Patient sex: M
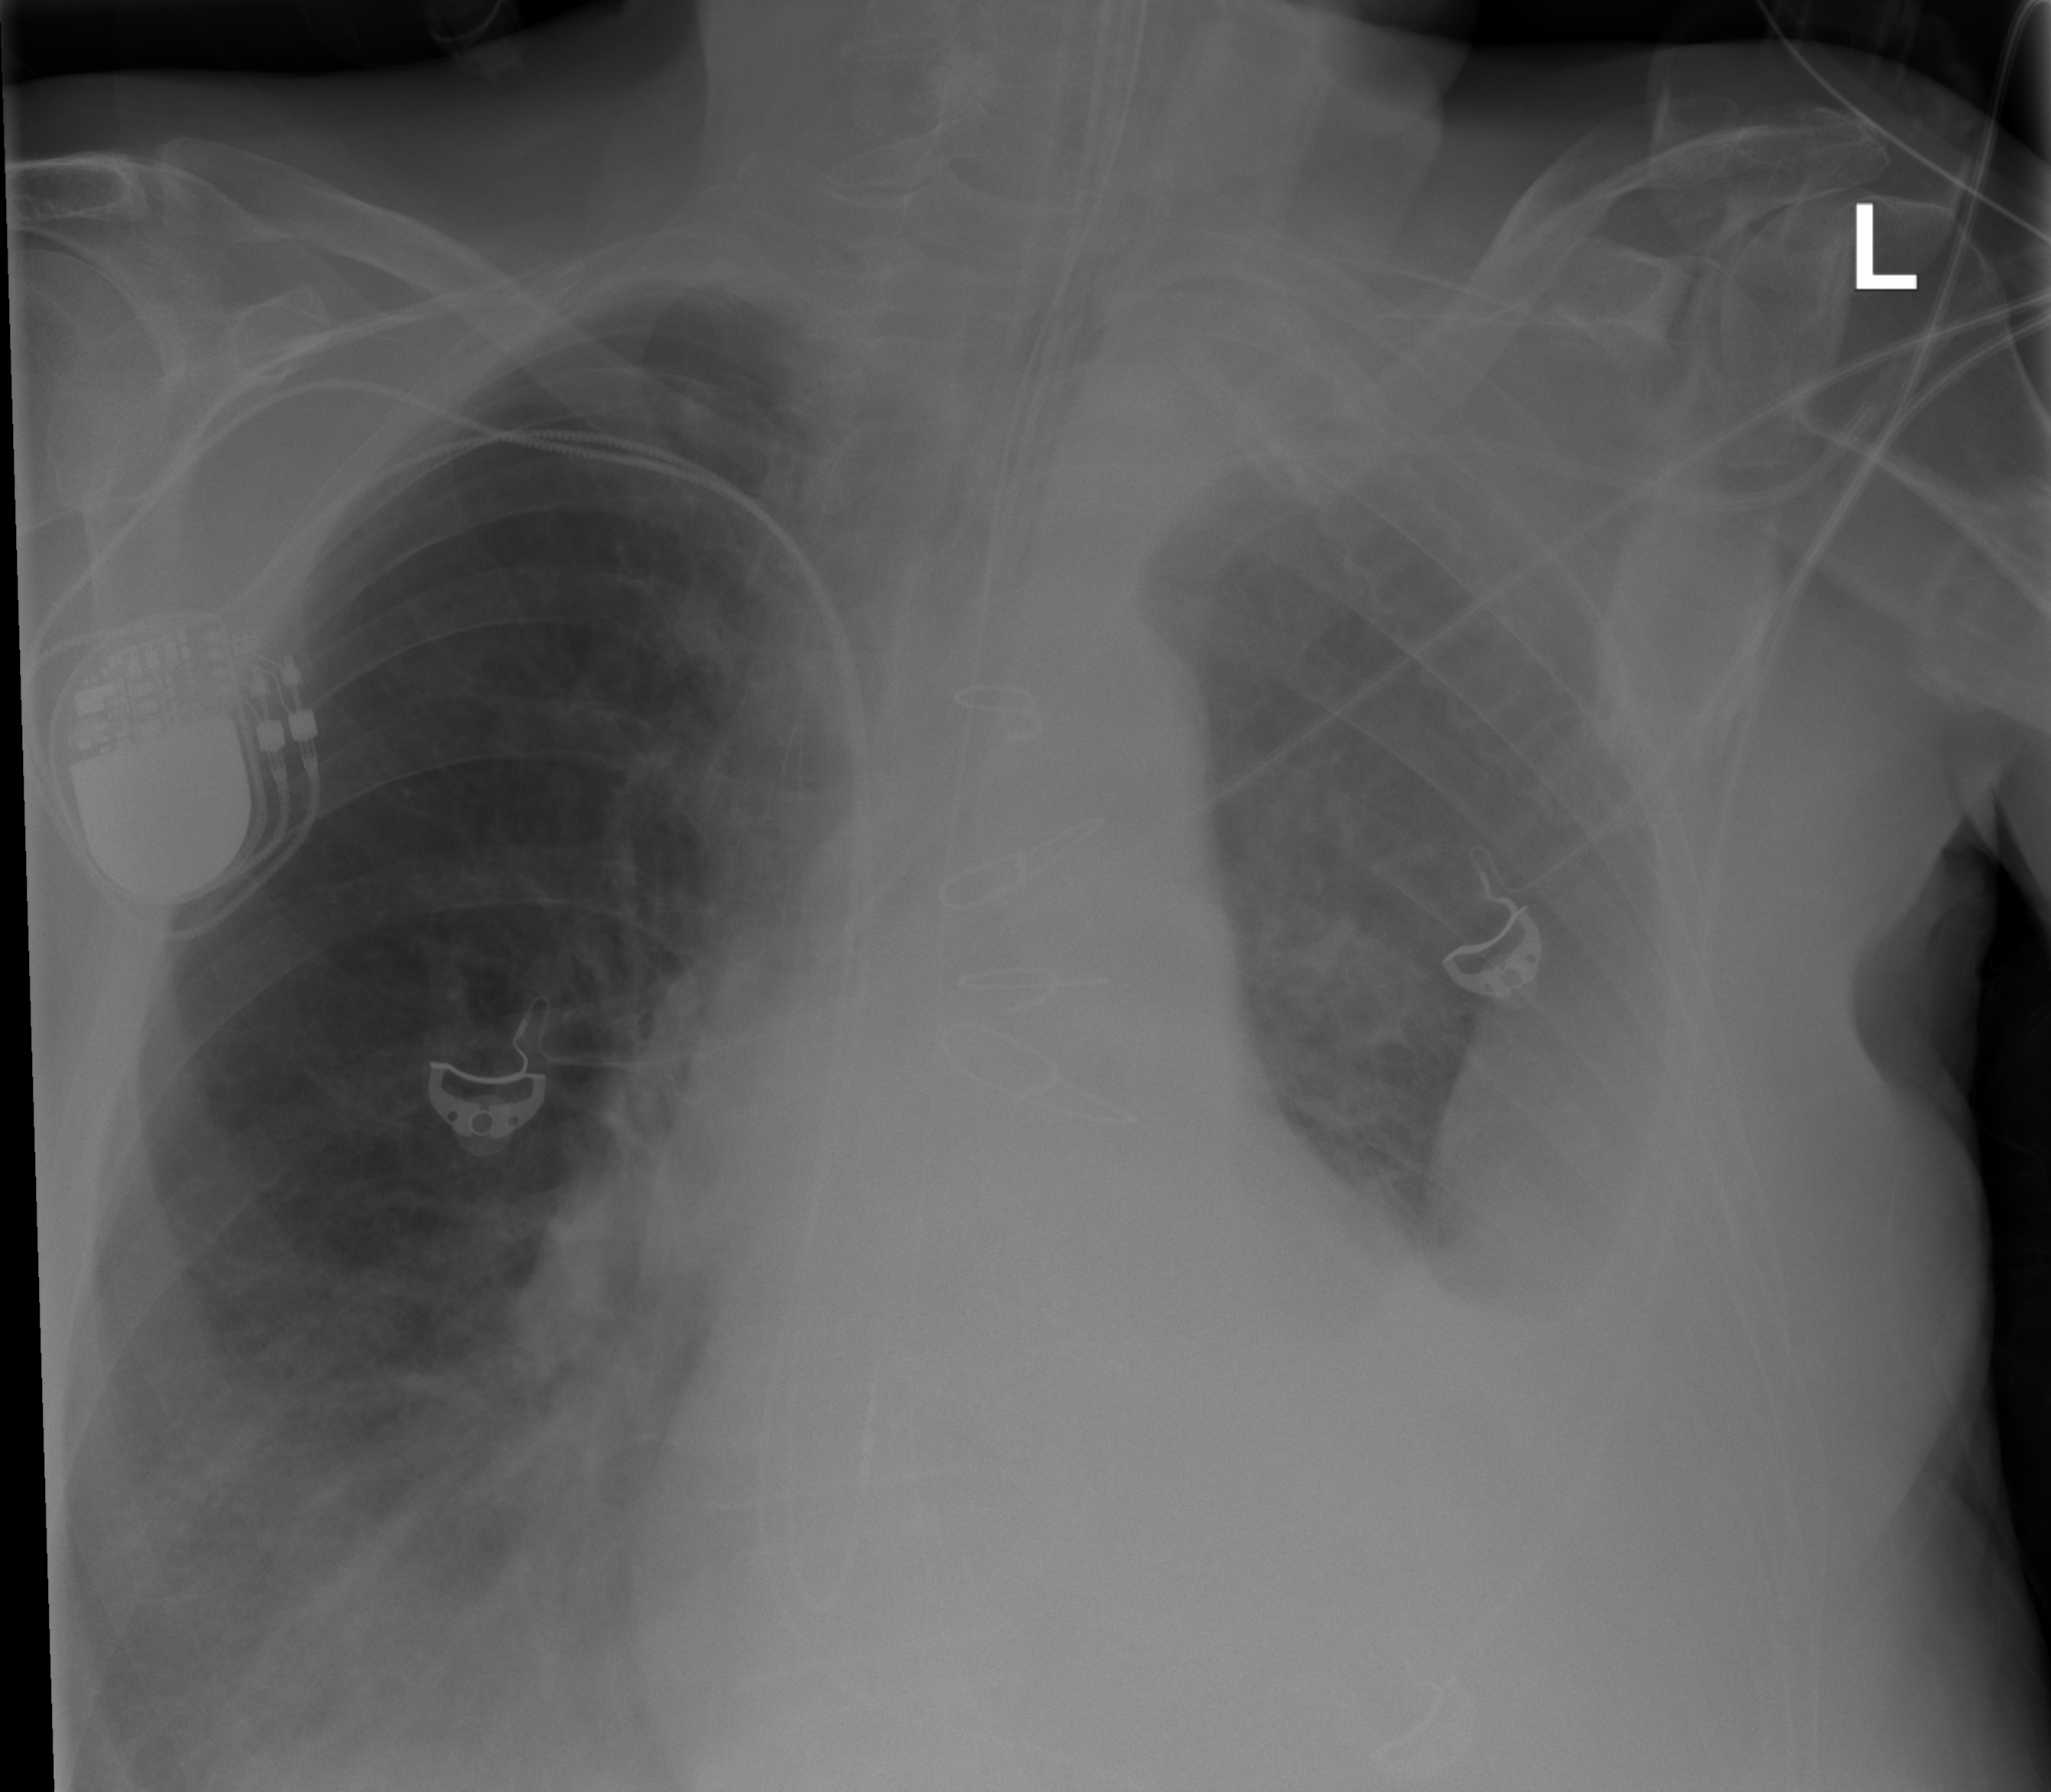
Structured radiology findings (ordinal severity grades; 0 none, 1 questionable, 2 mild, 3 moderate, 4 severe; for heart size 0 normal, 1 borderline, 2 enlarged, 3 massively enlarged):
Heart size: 0
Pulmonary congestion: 0
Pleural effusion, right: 0
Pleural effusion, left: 4
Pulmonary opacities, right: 2
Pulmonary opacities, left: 0
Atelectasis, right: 0
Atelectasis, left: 3